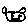
Label: cat